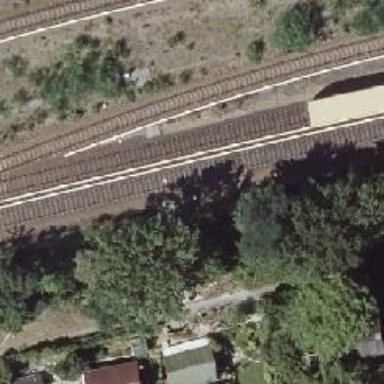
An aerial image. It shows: Railway signal.